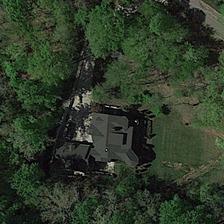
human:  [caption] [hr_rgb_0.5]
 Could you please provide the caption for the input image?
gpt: the spring pool is surrounded by many dark green trees .

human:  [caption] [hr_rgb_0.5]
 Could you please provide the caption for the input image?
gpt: many green trees are around a building .

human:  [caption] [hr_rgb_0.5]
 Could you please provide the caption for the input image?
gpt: a hot spring pool are on the green hill .

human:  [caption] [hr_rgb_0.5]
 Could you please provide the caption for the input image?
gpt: many green trees are around a building .

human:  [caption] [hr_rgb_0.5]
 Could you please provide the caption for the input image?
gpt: a hot spring pool are on the green hill .